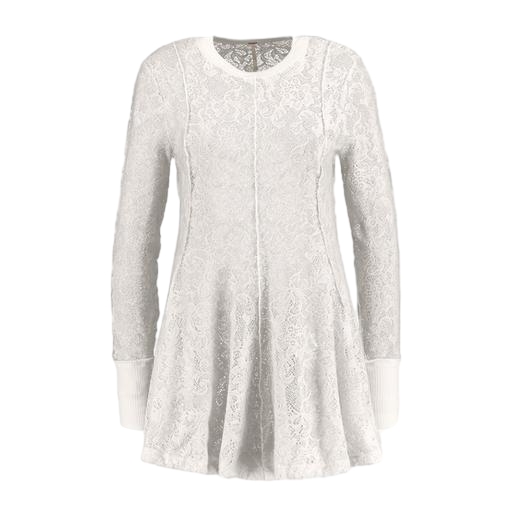
white alice olivia ravenna lace top, white lace-front jersey top, white high-neck lace-panel, white background